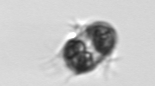
Label: Mesodinium